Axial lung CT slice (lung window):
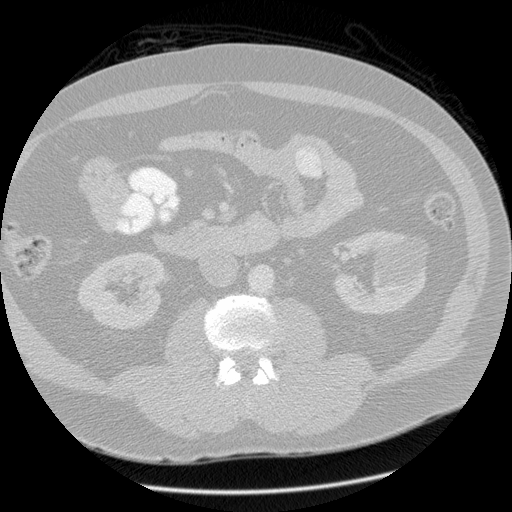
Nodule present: no